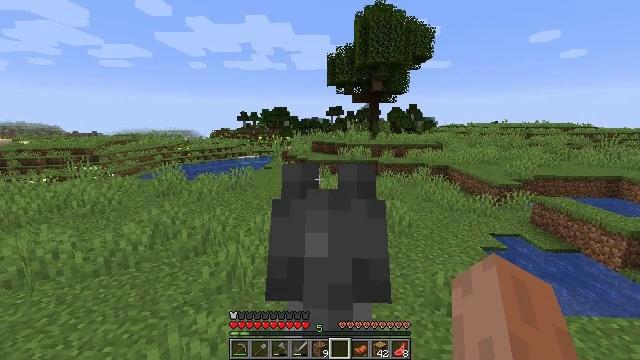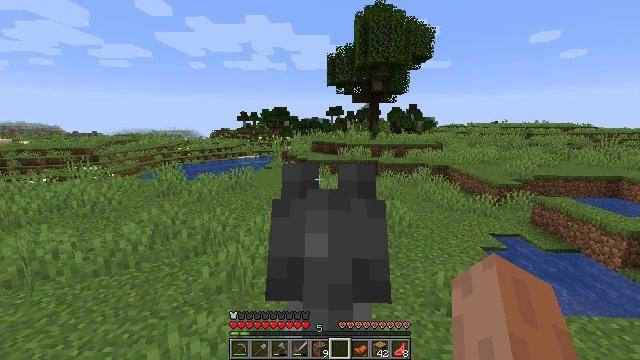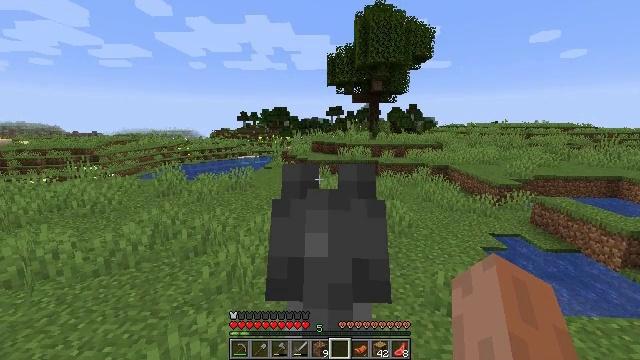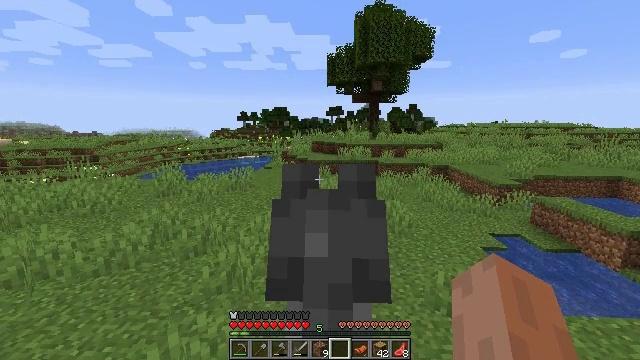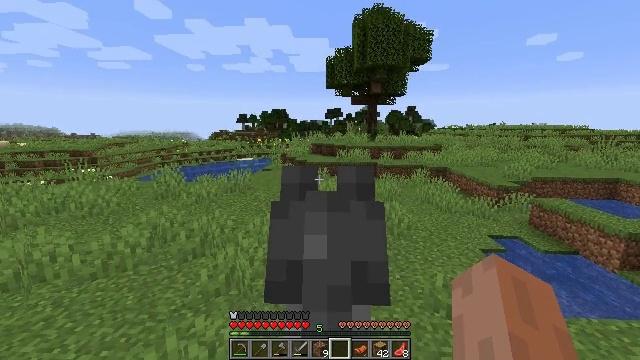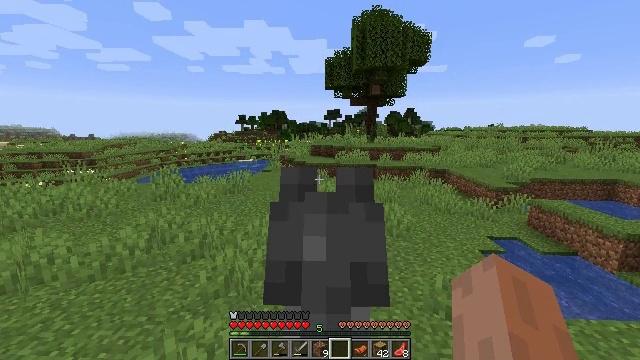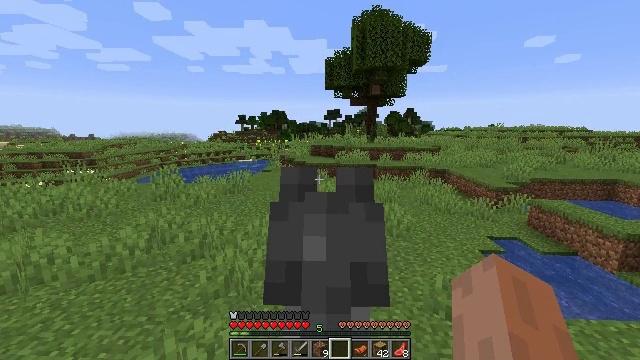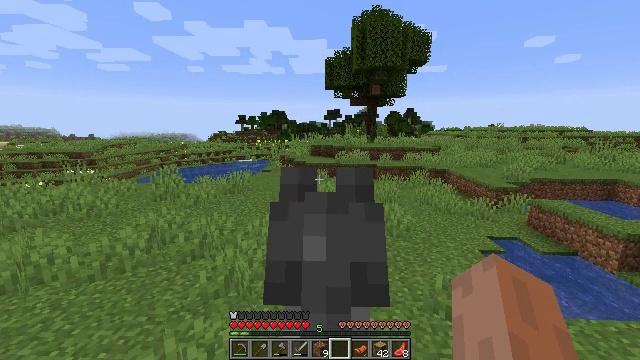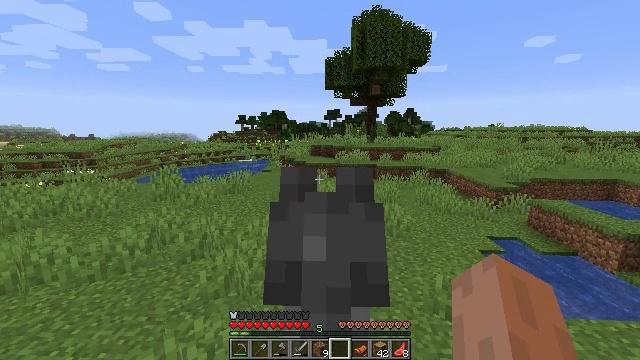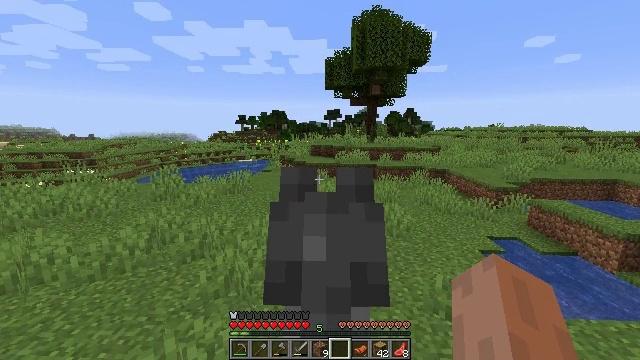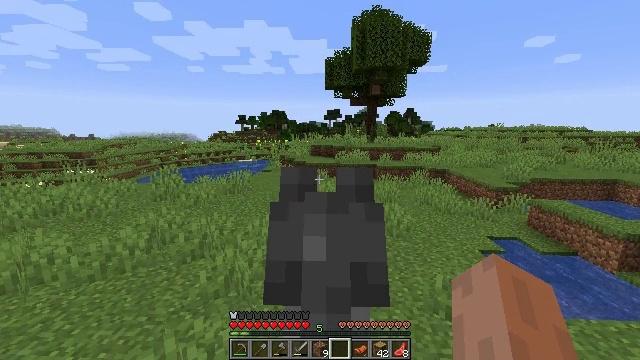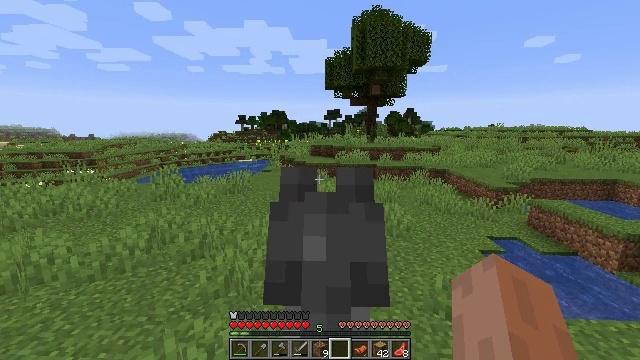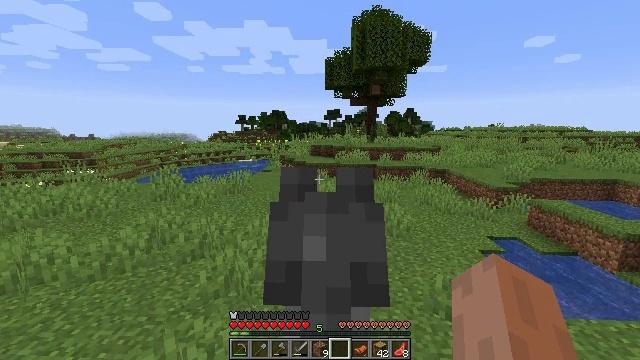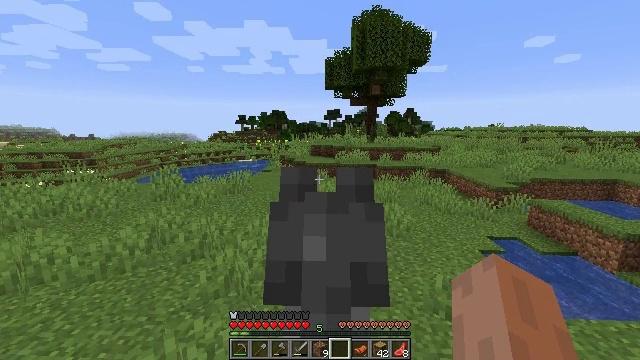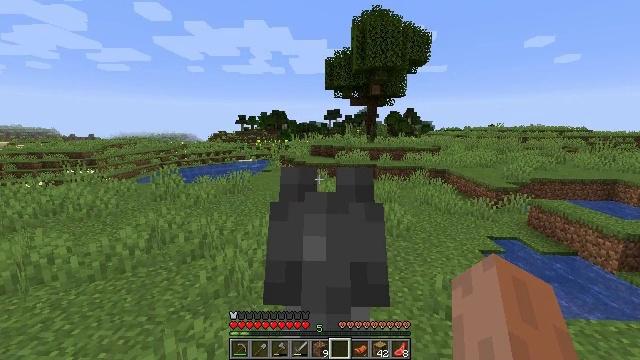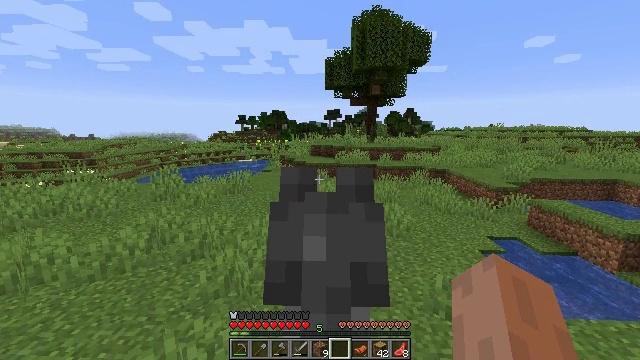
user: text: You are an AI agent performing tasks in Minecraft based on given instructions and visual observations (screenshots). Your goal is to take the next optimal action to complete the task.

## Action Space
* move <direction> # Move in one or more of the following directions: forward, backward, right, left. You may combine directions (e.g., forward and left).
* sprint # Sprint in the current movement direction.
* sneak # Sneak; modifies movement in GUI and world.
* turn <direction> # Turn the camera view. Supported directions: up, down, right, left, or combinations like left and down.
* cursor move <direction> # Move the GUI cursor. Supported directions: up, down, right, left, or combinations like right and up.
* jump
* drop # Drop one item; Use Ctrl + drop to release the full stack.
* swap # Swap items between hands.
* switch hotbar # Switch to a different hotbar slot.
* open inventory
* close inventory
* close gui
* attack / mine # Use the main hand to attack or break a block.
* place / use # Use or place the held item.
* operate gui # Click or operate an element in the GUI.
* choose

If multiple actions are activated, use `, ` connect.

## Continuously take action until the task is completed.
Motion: motion action
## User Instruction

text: Harvest coarse dirt by holding left button.
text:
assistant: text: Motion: no_op
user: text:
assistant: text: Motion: no_op
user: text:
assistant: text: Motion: no_op
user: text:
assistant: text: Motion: no_op
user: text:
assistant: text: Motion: no_op
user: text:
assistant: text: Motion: no_op
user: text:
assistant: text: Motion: no_op
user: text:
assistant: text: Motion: no_op
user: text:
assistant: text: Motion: no_op
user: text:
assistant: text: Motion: no_op
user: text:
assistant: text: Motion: no_op
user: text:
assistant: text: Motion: no_op
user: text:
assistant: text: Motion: no_op
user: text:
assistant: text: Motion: no_op
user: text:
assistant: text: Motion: no_op
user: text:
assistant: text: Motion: no_op
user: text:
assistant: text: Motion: no_op
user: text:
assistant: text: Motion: no_op
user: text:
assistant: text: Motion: no_op
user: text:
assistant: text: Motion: no_op
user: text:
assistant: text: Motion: no_op
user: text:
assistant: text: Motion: no_op
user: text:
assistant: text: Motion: no_op
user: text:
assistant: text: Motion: no_op
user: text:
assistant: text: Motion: no_op
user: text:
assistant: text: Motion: no_op
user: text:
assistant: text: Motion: no_op
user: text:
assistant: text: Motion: no_op
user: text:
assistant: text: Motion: no_op
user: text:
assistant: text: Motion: no_op